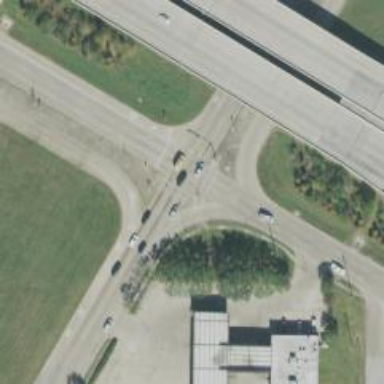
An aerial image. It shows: Frontage road that is classified as secondary link.